Question: I have Arabic sentence/word which I'd like to insert into my Tkinter text widget.
However when I do insert the text I see the following result:

Here are the strings I am trying to insert: ''trykhh' ,'triykh'' First one was inserted correctly, the second one was extracted by findall() and garbled upon insertion.
Basically all my code (for the bold text on screenshot) is quite straighforward:
'''
word = re.findall(u'word=.*', TEXT, re.UNICODE)[0] # searching for Arabic word and taking [0]
header = " ".join([QUERY, word]) # creating a varible to insert
text.insert('1.0', "".join([header,'
'])) # inserting Arabic text
'''
It looks like 're.findall()' function finds all occurrences of ''word=.*'' regexp in the TEXT and retrieves 'word' variable in unicode notation.
I'm puzzled here.
'word'
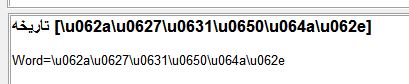
Answer: As you answered in the comment, the TEXT is already escaped. Change the function that generate the 'TEXT' to correctly return a string.
If you can't control the function that generate the text, unescape the text using <URL> encoding.
'''
>>> TEXT = u'word=\u0631\u064e\u062c\u0627'
>>> print TEXT
word=raj
>>> TEXT = TEXT.decode('unicode-escape')
>>> print TEXT
word=raj
'''
---
Example
'''
# coding: utf-8
from Tkinter import *
root = Tk()
text = Text(root)
text.pack()
QUERY = u'rjw'
TEXT = u'word=\u0631\u064e\u062c\u0627' # escaped!!
TEXT = TEXT.decode('unicode-escape')
word = re.findall(u'word=.*', TEXT, re.UNICODE)[0]
header = " ".join([QUERY, word])
text.insert('1.0', "".join([header,'
']))
root.mainloop()
'''